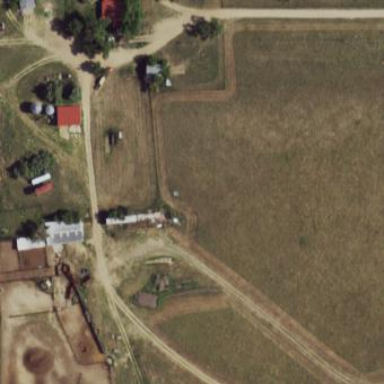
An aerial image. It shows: Farmyard area.